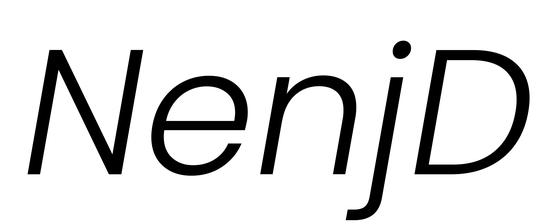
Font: Poppins-LightItalic